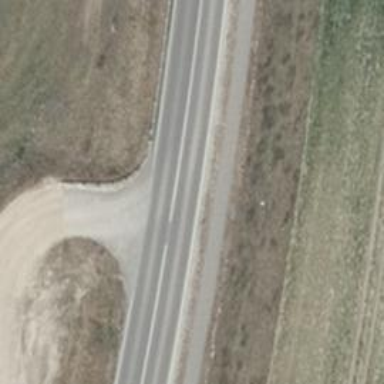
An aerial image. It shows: Secondary road with asphalt surface and embankment.